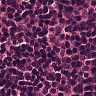
Metastatic tissue present: no